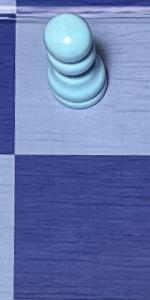
Label: Empty